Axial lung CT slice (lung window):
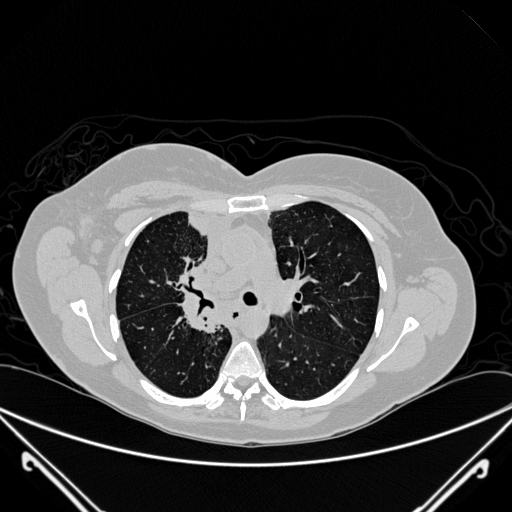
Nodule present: no